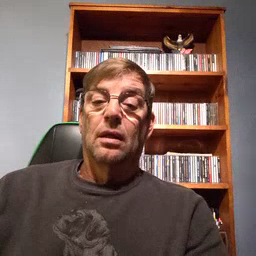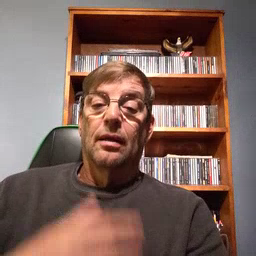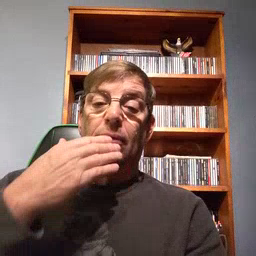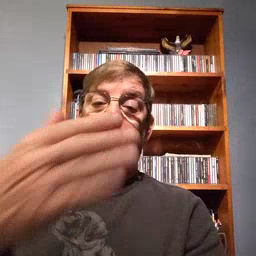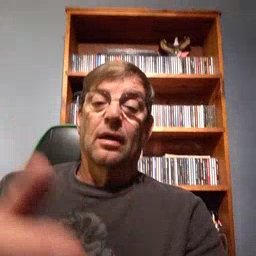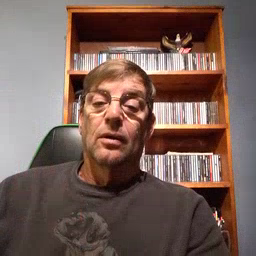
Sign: thankyou